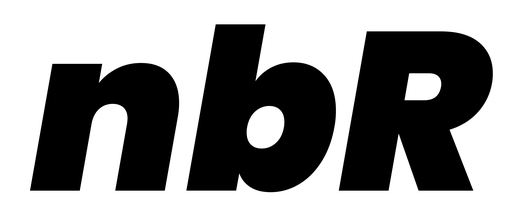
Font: Poppins-BlackItalic